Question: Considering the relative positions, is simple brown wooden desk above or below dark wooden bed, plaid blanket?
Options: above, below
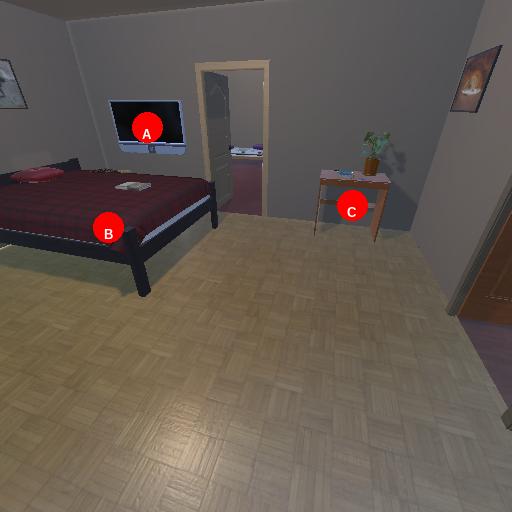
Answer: above